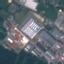
Label: Industrial